Question: I'm new to game development and SpriteKit too, working on small game with it. Unfortunately I cannot present 'SKSpriteNode' properly on both devices - 3,5 inch and 4 inch.
I have a bit of experience with Cocos2d, and all that positioning stuff was made inside SpriteBuilder tool which is very handy. In SpriteKit it should be done programmatically.. the problem is that scale of a node differs on the devices, take a look:

Here the code of positioning in :
'''
-(id)initWithSize:(CGSize)size {
if (self = [super initWithSize:size]) {
_screenRect = [[UIScreen mainScreen] bounds];
_screenHeight = _screenRect.size.height;
_screenWidth = _screenRect.size.width;
SKSpriteNode *background = [SKSpriteNode spriteNodeWithImageNamed:@"background"];
[background setPosition:CGPointMake(CGRectGetMidX(self.frame), CGRectGetMidY(self.frame))];
[self addChild:background];
_grid = [[DVGrid alloc] initGrid];
[_grid setScale:0.65f];
[_grid setAnchorPoint:CGPointMake(0.0f, 0.5f)];
[_grid setPosition:CGPointMake(10.0f, _screenHeight/2)];
[self addChild:_grid];
}
return self;
}
'''
and init of which is subclass of SKSpriteNode:
'''
- (instancetype)initGrid {
self = [super initWithImageNamed:@"grid"];
if (self) {
[self setUserInteractionEnabled:YES];
}
return self;
}
'''
What is wrong here?
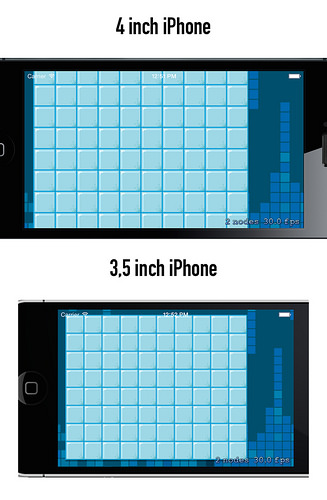
Answer: Go all the way back to where you created your scene. It looks like you might have your scene's scaleMode set to aspect fill, which could cause this behavior if you're designing for 3.5 and then upscaling.
'''
[scene setScaleMode:SKSceneScaleModeAspectFill];
'''
I'd suggest switching to a different scale mode, like 'SKSceneScaleModeResizeFill', which should produce the desired results.